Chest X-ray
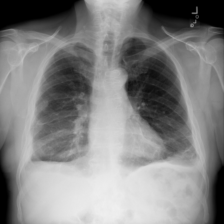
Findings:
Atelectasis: negative
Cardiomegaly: negative
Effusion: negative
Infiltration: negative
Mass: negative
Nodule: negative
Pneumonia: negative
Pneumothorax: negative
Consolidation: negative
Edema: negative
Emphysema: negative
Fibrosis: negative
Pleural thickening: positive
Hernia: negative